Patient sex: F
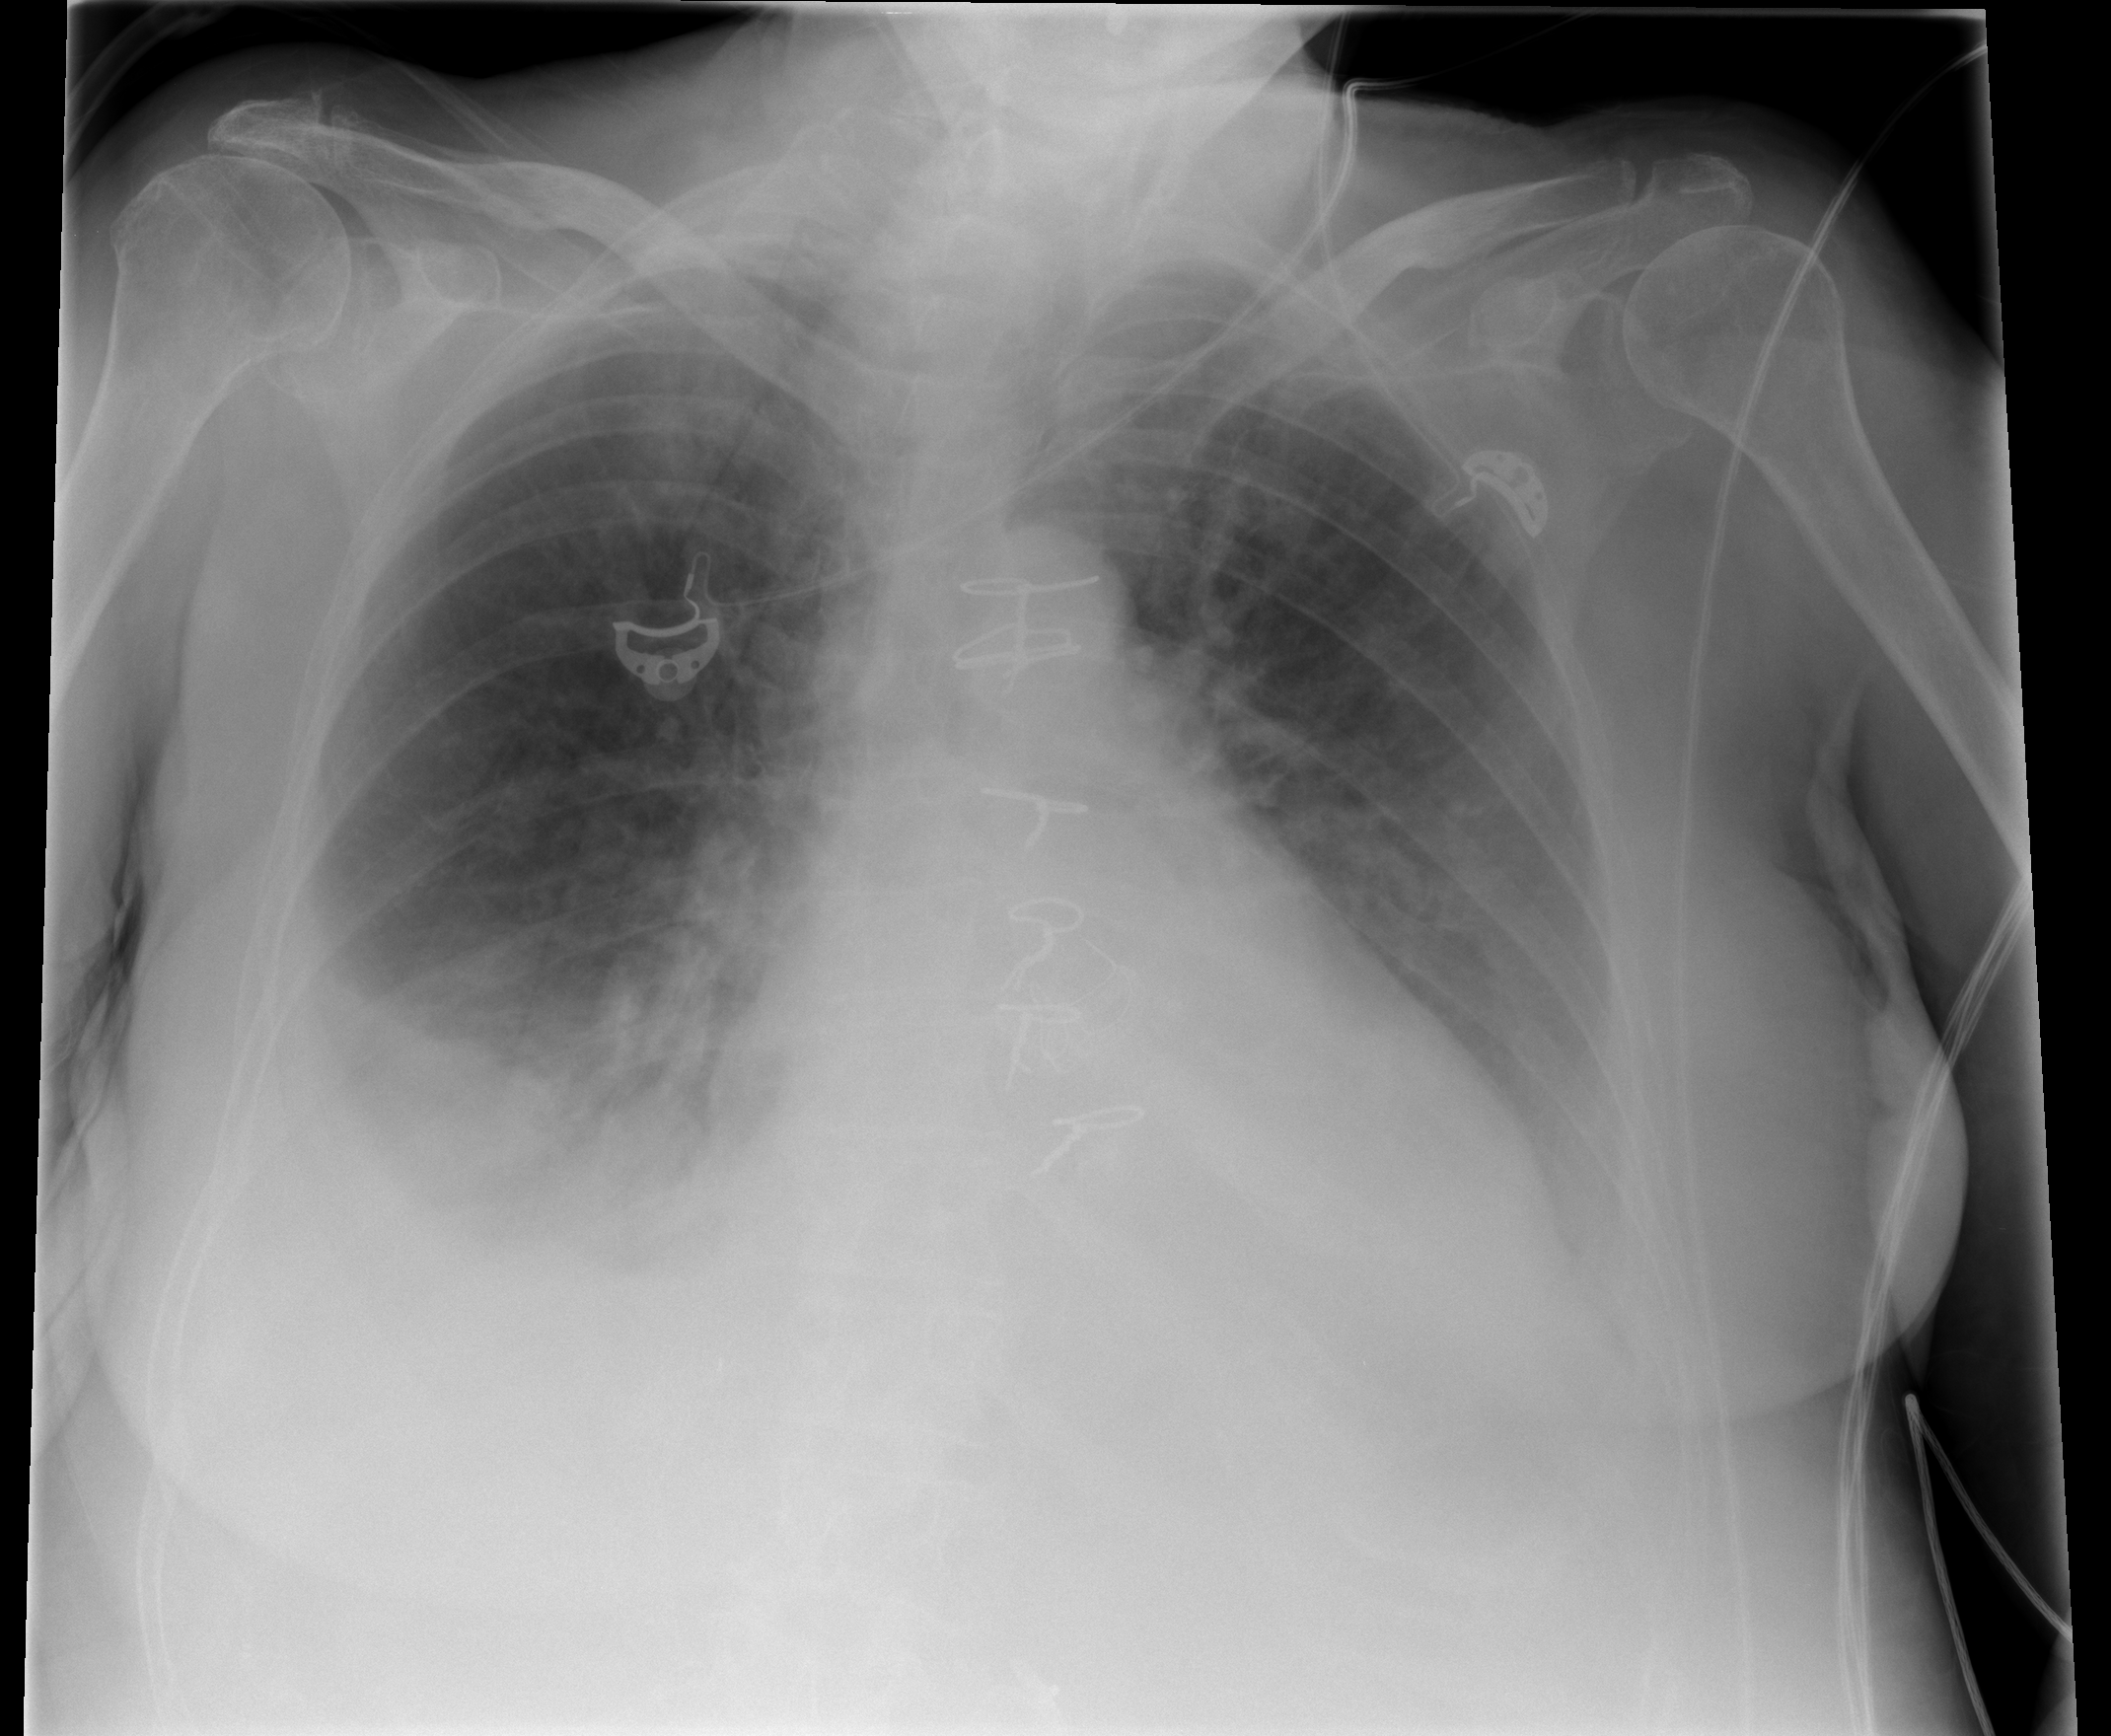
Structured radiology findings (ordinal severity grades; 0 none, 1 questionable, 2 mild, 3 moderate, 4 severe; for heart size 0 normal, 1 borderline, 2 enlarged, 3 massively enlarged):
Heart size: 2
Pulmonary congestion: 2
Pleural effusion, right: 3
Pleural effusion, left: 2
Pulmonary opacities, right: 0
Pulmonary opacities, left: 0
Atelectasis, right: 2
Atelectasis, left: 0